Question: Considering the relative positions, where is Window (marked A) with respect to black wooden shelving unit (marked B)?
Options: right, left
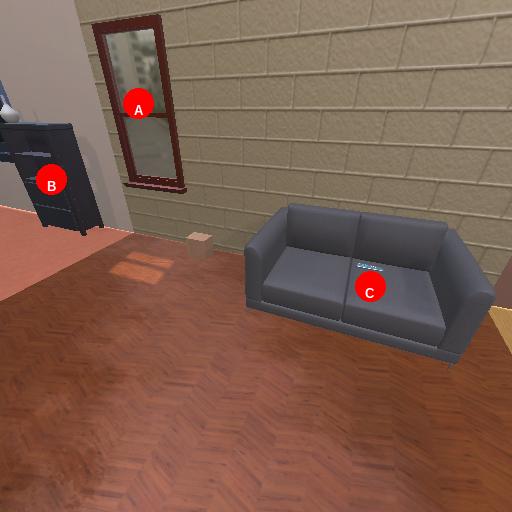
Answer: right